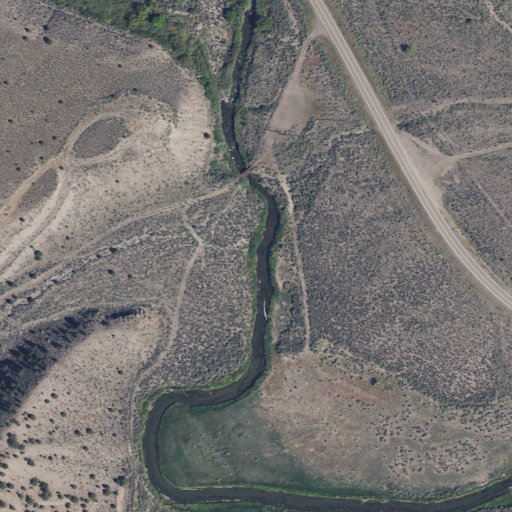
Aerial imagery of valley in Utah named McCardy Canyon containing shrub, medium intensity development, evergreen forest, low intensity development, and pasture